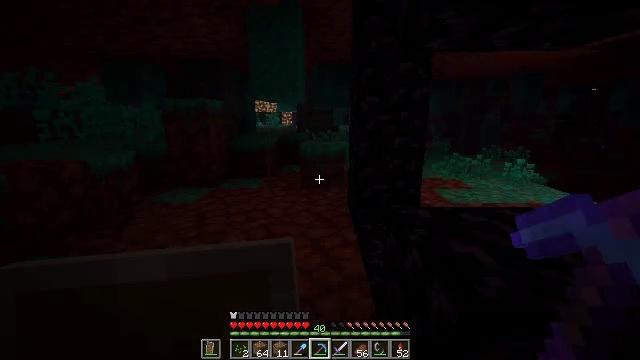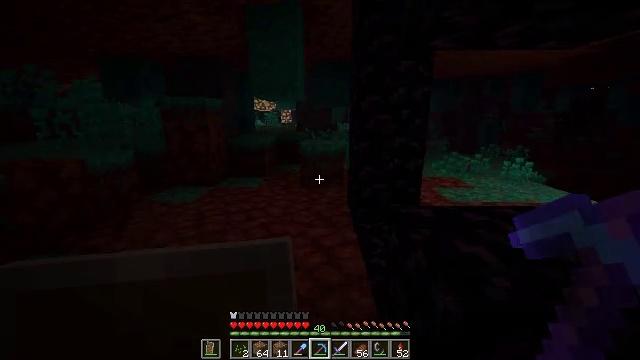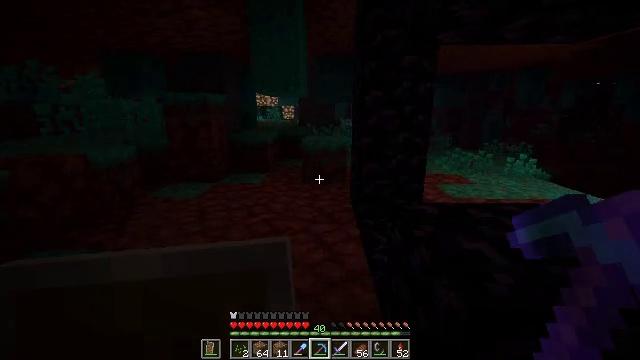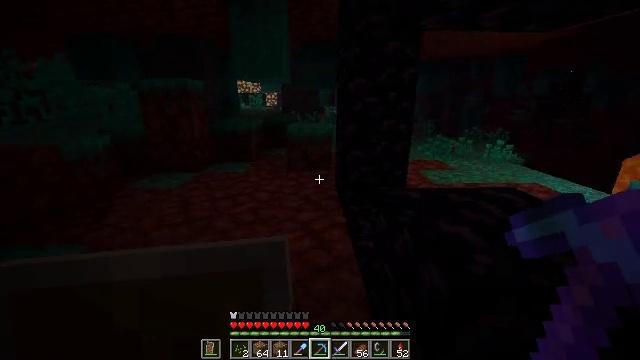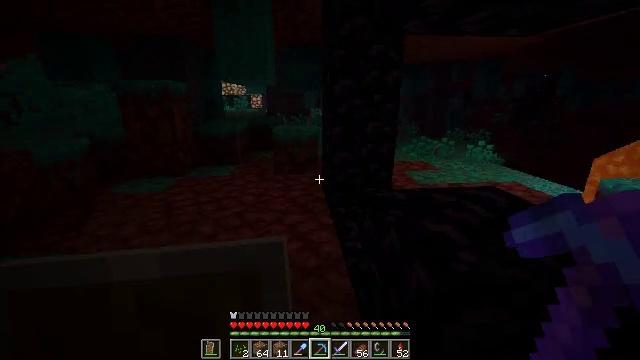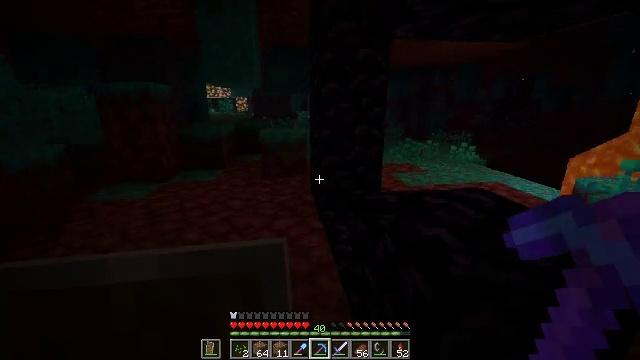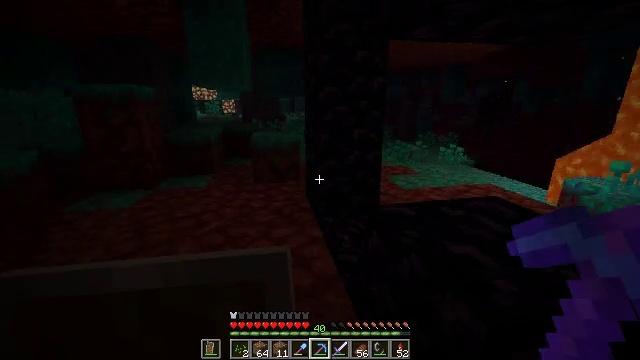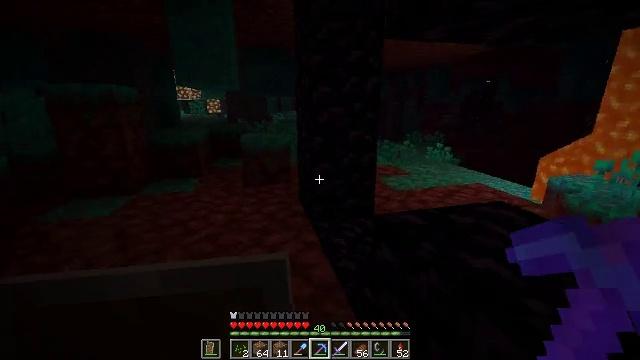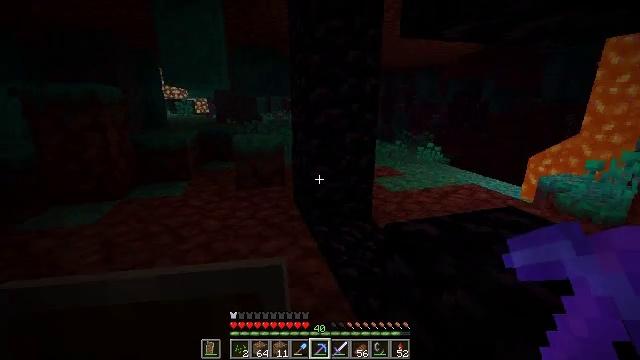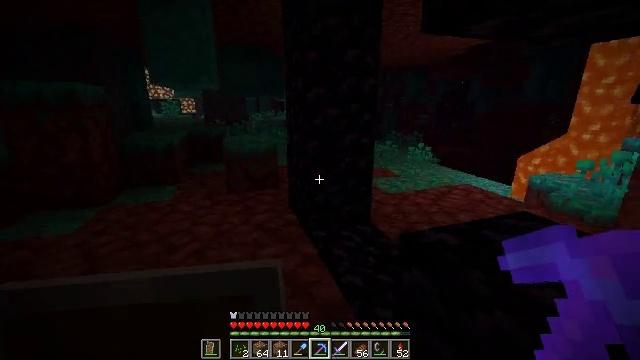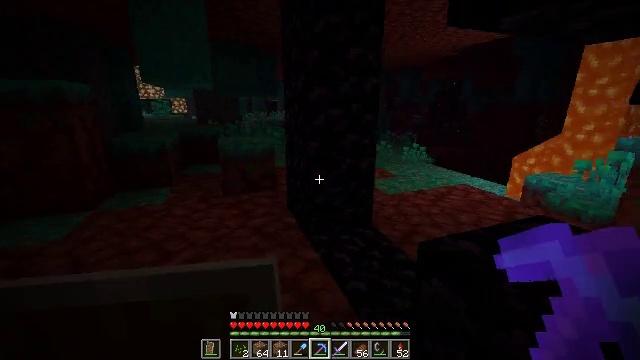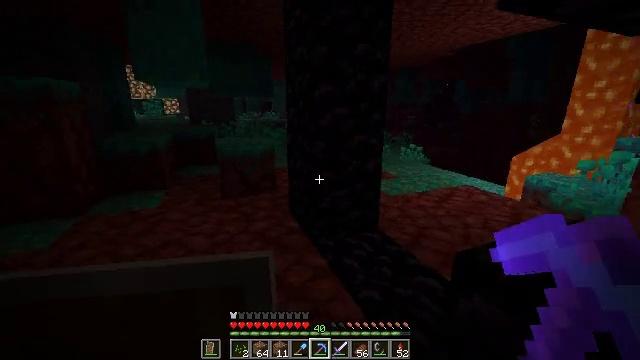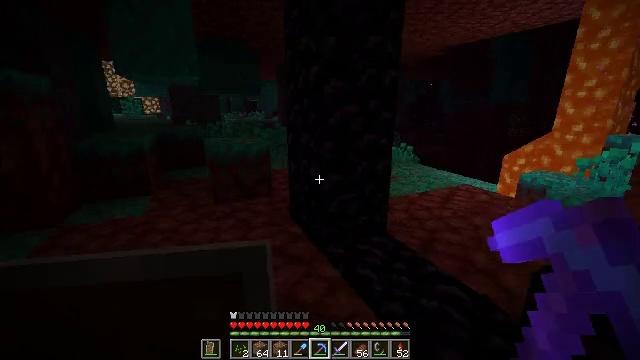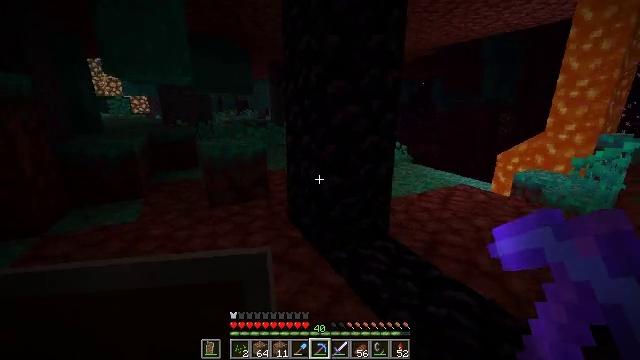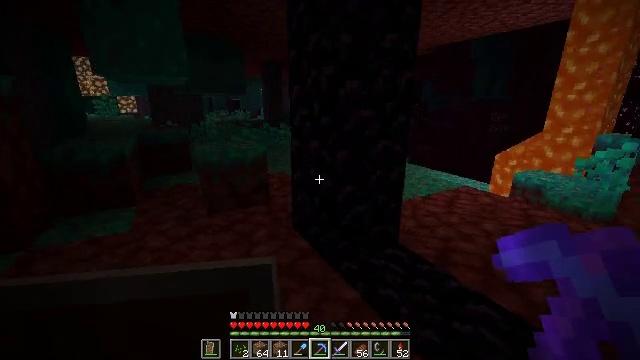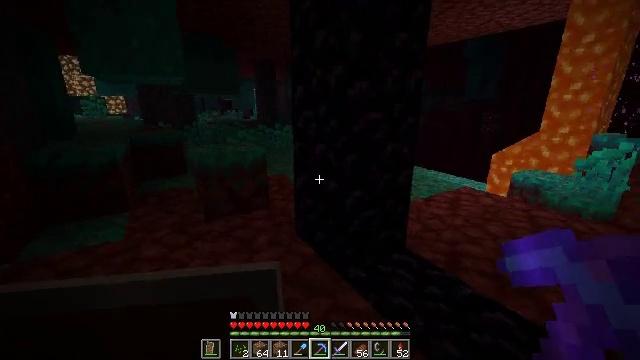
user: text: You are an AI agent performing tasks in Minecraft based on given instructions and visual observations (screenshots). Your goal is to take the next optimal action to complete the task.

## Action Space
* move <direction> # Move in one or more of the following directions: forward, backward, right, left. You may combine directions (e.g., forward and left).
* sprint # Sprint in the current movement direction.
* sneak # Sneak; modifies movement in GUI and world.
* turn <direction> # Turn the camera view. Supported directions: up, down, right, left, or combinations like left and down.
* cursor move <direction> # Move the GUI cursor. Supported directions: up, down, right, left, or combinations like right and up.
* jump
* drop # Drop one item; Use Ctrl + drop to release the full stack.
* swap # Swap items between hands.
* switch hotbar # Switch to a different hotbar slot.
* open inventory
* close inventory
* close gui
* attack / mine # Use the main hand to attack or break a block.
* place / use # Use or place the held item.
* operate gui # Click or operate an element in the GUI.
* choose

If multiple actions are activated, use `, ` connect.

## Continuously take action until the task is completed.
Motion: motion action
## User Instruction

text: Collect the warped nylium block.
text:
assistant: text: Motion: no_op
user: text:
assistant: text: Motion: no_op
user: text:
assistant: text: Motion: turn right and down
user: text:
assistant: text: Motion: turn right
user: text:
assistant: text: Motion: move forward and move left, turn right
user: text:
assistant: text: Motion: move forward and move left, turn right
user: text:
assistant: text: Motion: move forward and move left, turn right
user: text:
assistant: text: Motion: move forward and move left, turn right
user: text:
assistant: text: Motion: move forward and move left, turn right
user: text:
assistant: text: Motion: move forward and move left, turn right
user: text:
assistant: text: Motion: move forward and move left, turn right
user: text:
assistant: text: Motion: move forward and move left, turn right
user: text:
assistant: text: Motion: move forward and move left, turn right
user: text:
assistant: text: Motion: move forward and move left, turn right
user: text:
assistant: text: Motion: move forward and move left, turn right
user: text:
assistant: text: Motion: move forward, turn right
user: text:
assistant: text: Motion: move forward
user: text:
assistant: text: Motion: move forward
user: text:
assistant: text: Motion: move forward
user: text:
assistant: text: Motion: move forward, turn right
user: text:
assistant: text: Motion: turn right
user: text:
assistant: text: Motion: turn right
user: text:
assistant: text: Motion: turn right
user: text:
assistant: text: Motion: turn right
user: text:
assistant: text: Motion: turn right
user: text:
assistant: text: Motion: turn right
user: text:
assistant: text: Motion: turn right
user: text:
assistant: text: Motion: no_op
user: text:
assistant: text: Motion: no_op
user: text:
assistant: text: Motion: no_op